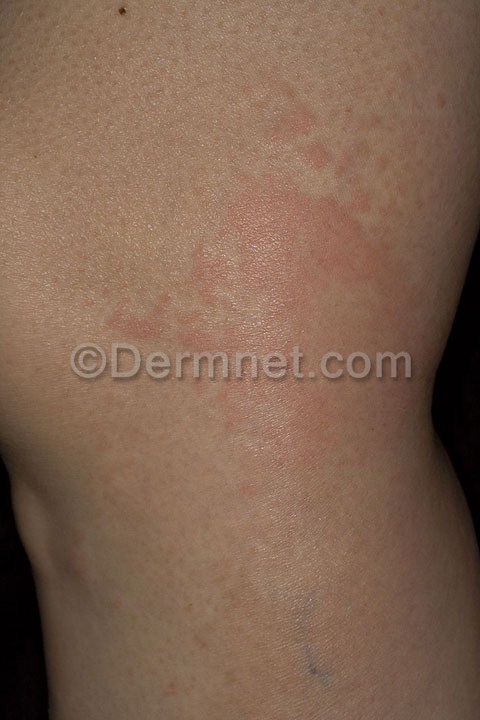
Disease: Urticaria Hives